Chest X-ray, PA view. Patient: 16 years old, sex M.
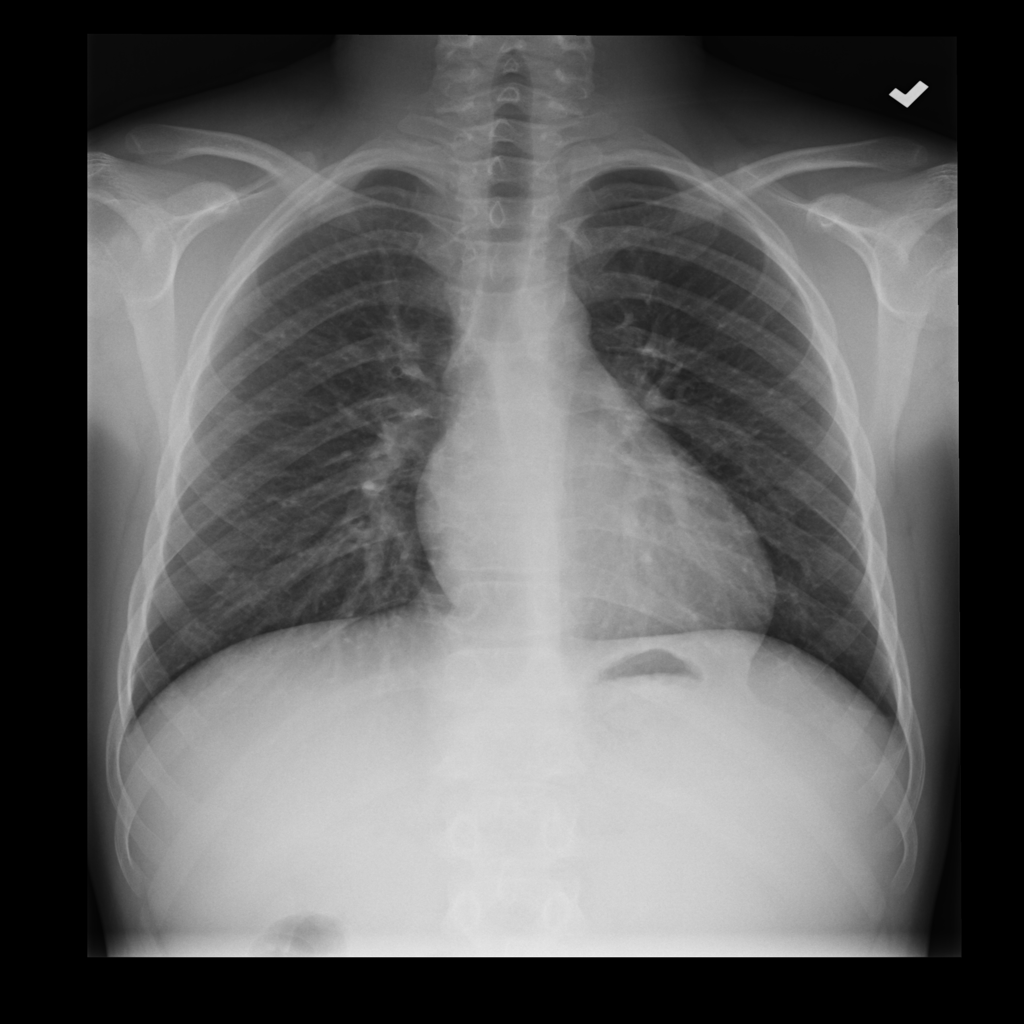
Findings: No Finding